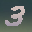
Label: 3